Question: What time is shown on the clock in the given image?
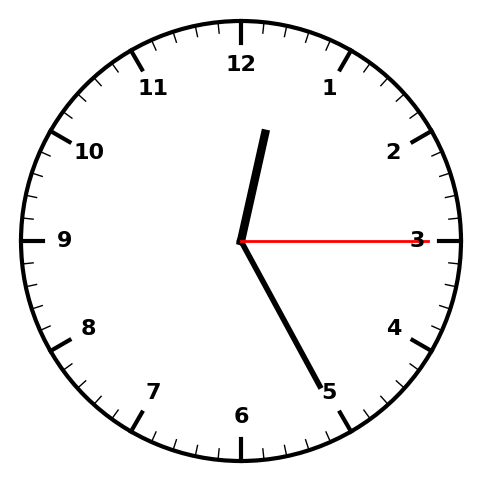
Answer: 12:25:15